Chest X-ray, AP view. Patient: 54 years old, sex M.
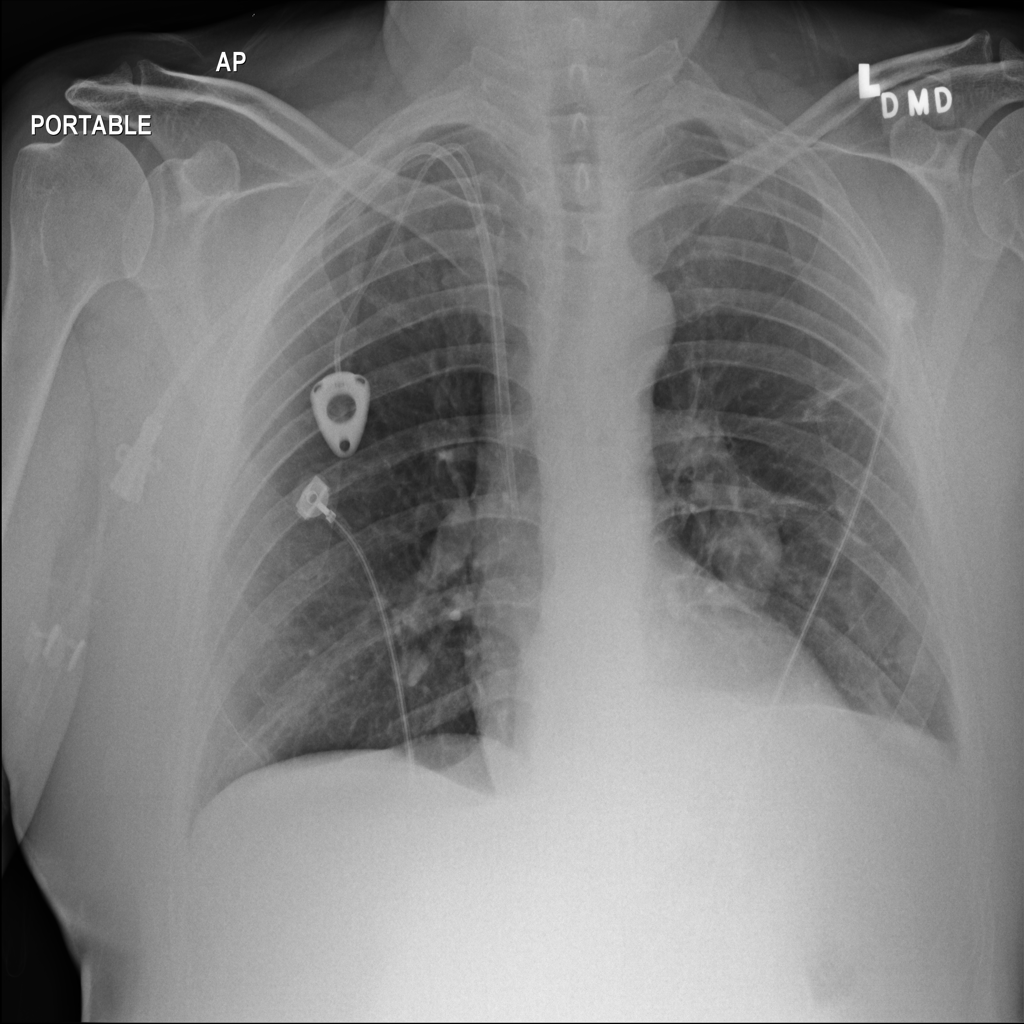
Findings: Nodule